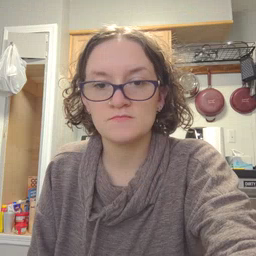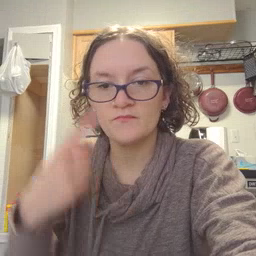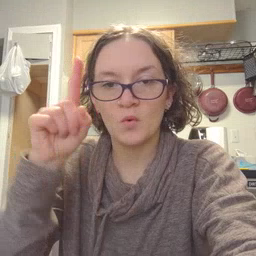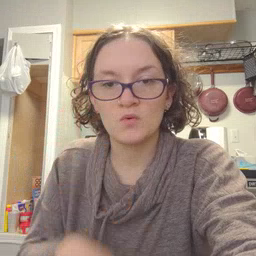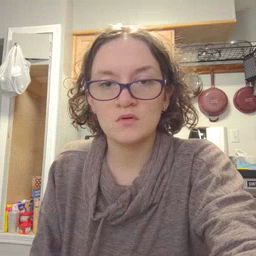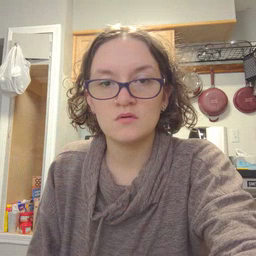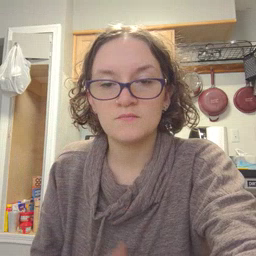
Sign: for